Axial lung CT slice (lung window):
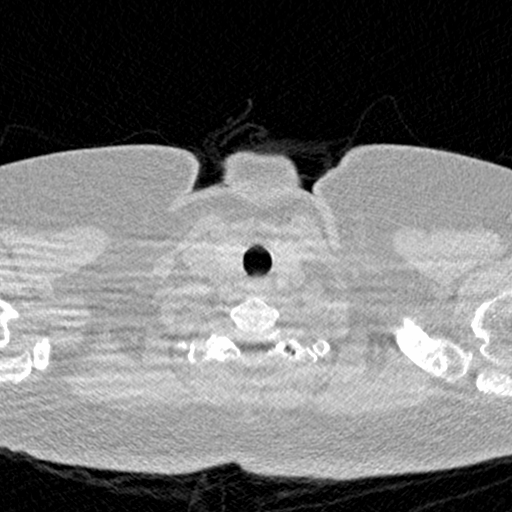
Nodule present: no